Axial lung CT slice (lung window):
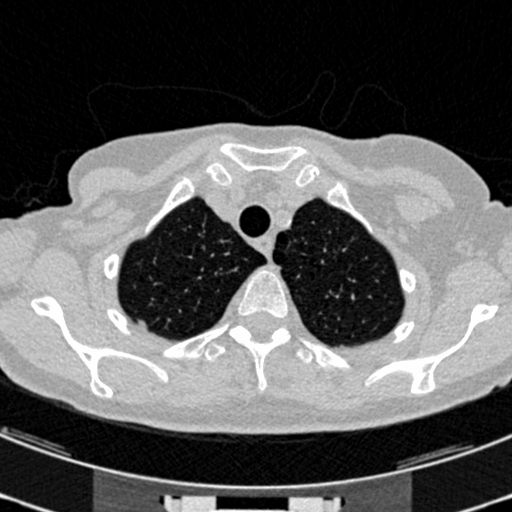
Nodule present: no